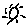
Label: sun